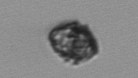
Label: Kryptoperidinium_triquetrum